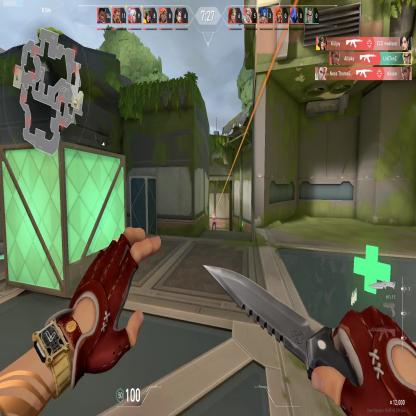
Label: enemy